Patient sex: M
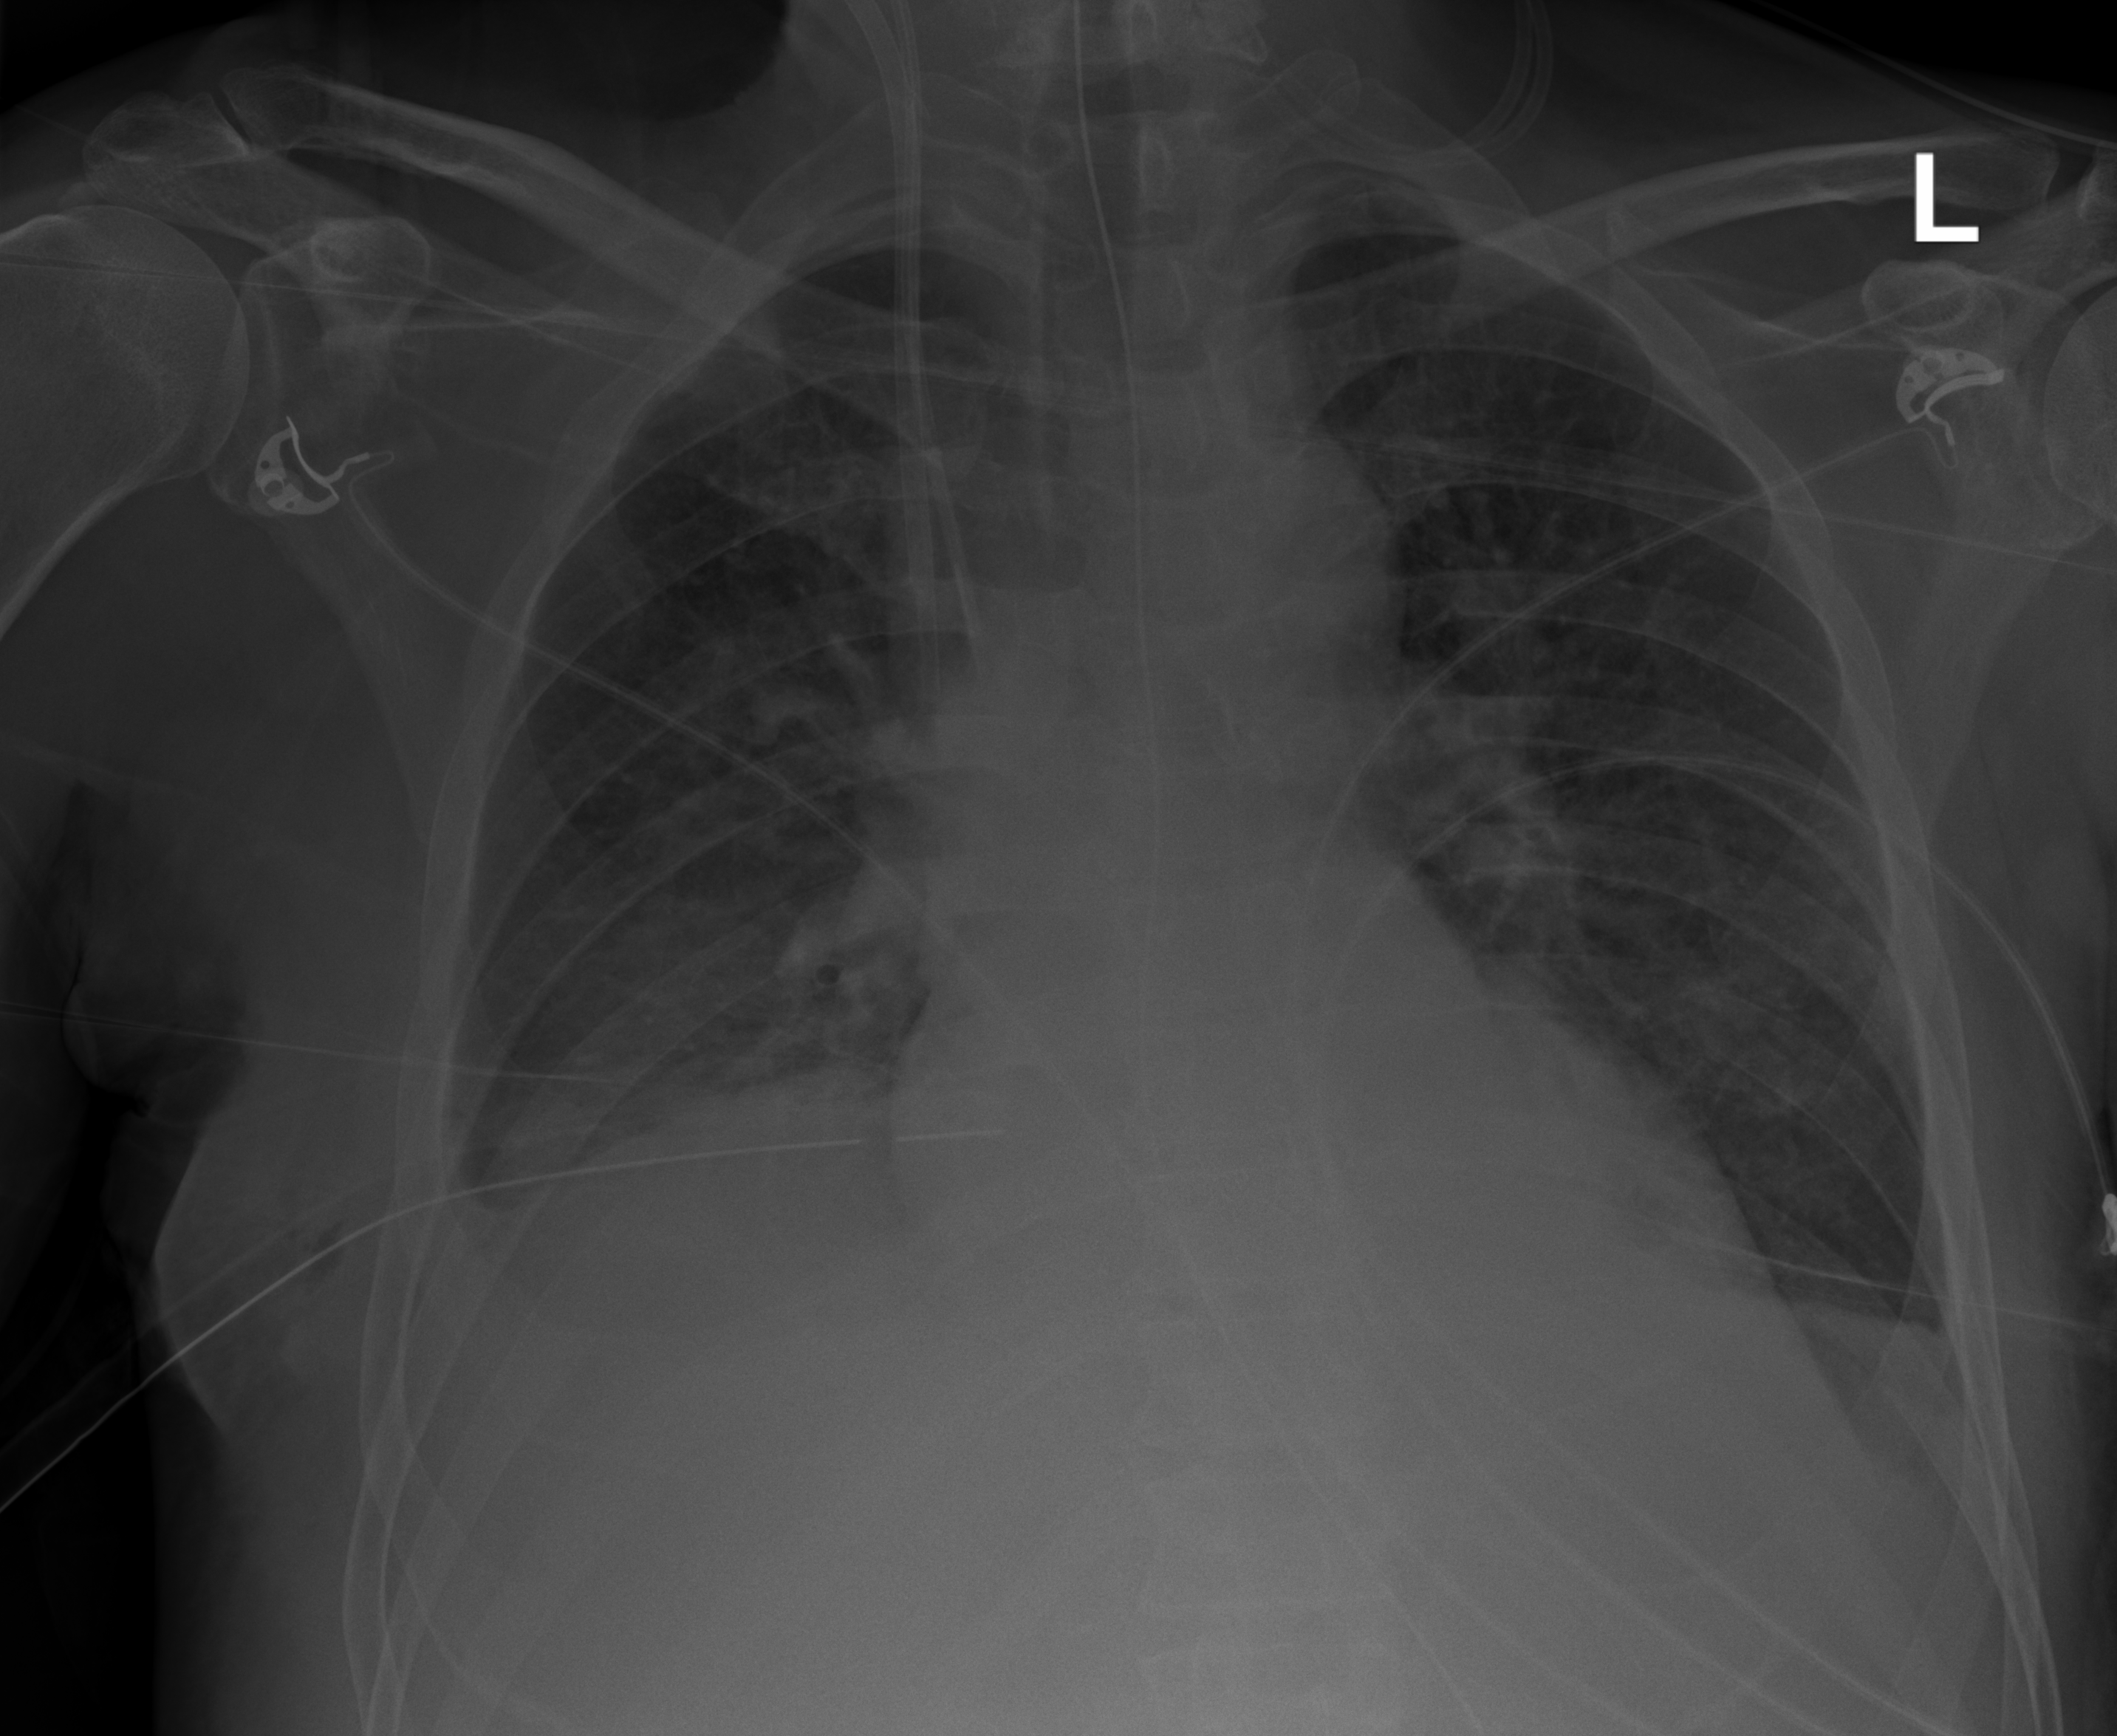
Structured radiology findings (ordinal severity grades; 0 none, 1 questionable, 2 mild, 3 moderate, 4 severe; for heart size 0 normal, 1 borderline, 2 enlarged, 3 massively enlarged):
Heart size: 1
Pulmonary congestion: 2
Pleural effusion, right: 2
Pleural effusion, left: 2
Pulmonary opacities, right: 0
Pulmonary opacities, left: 0
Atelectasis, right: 2
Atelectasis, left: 0